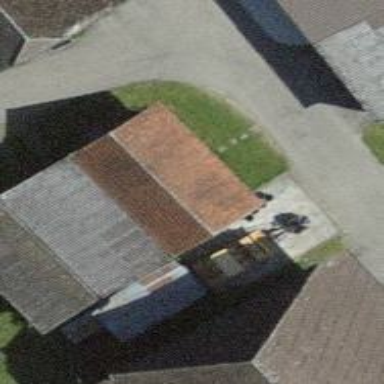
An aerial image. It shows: Sty building.